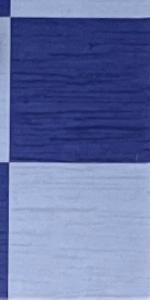
Label: Empty